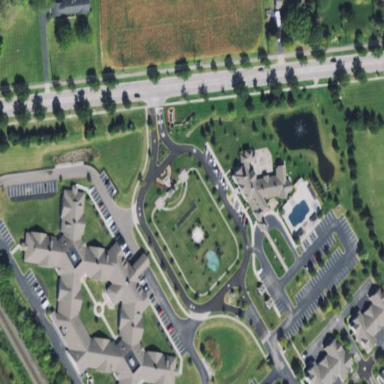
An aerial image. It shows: Nursing home building.